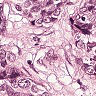
Metastatic tissue present: yes